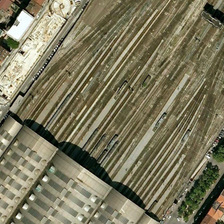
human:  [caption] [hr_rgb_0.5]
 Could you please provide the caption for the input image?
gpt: some buildings are near a large railway station .

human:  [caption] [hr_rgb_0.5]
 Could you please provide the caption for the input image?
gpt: some buildings are near a large railway station .

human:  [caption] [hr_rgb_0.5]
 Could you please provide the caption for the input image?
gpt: some buildings are near a large railway station .

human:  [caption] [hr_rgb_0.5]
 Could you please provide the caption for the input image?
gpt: some buildings are near a large railway station .

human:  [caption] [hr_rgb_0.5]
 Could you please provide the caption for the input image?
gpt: some buildings are near a large railway station .